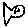
Label: fish